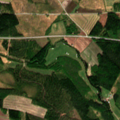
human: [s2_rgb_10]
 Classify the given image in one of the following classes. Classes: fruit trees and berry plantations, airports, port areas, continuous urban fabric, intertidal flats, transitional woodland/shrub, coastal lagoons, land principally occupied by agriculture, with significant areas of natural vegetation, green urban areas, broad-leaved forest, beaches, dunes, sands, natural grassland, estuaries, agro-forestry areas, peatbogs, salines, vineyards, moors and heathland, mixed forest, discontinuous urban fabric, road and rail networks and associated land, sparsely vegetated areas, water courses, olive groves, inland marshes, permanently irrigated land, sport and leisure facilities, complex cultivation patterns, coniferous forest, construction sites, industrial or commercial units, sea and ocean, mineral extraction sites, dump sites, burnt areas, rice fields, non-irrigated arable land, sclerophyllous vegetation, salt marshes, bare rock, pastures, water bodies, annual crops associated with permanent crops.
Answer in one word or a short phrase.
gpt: non-irrigated arable land, land principally occupied by agriculture, with significant areas of natural vegetation, coniferous forest, mixed forest, transitional woodland/shrub